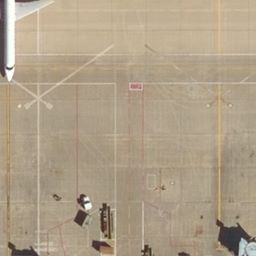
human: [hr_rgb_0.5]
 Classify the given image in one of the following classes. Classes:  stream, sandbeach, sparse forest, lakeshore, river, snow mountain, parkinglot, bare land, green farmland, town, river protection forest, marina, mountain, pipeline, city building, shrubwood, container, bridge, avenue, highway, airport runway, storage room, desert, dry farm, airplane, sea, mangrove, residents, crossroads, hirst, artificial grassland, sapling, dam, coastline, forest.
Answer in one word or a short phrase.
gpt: airport runway